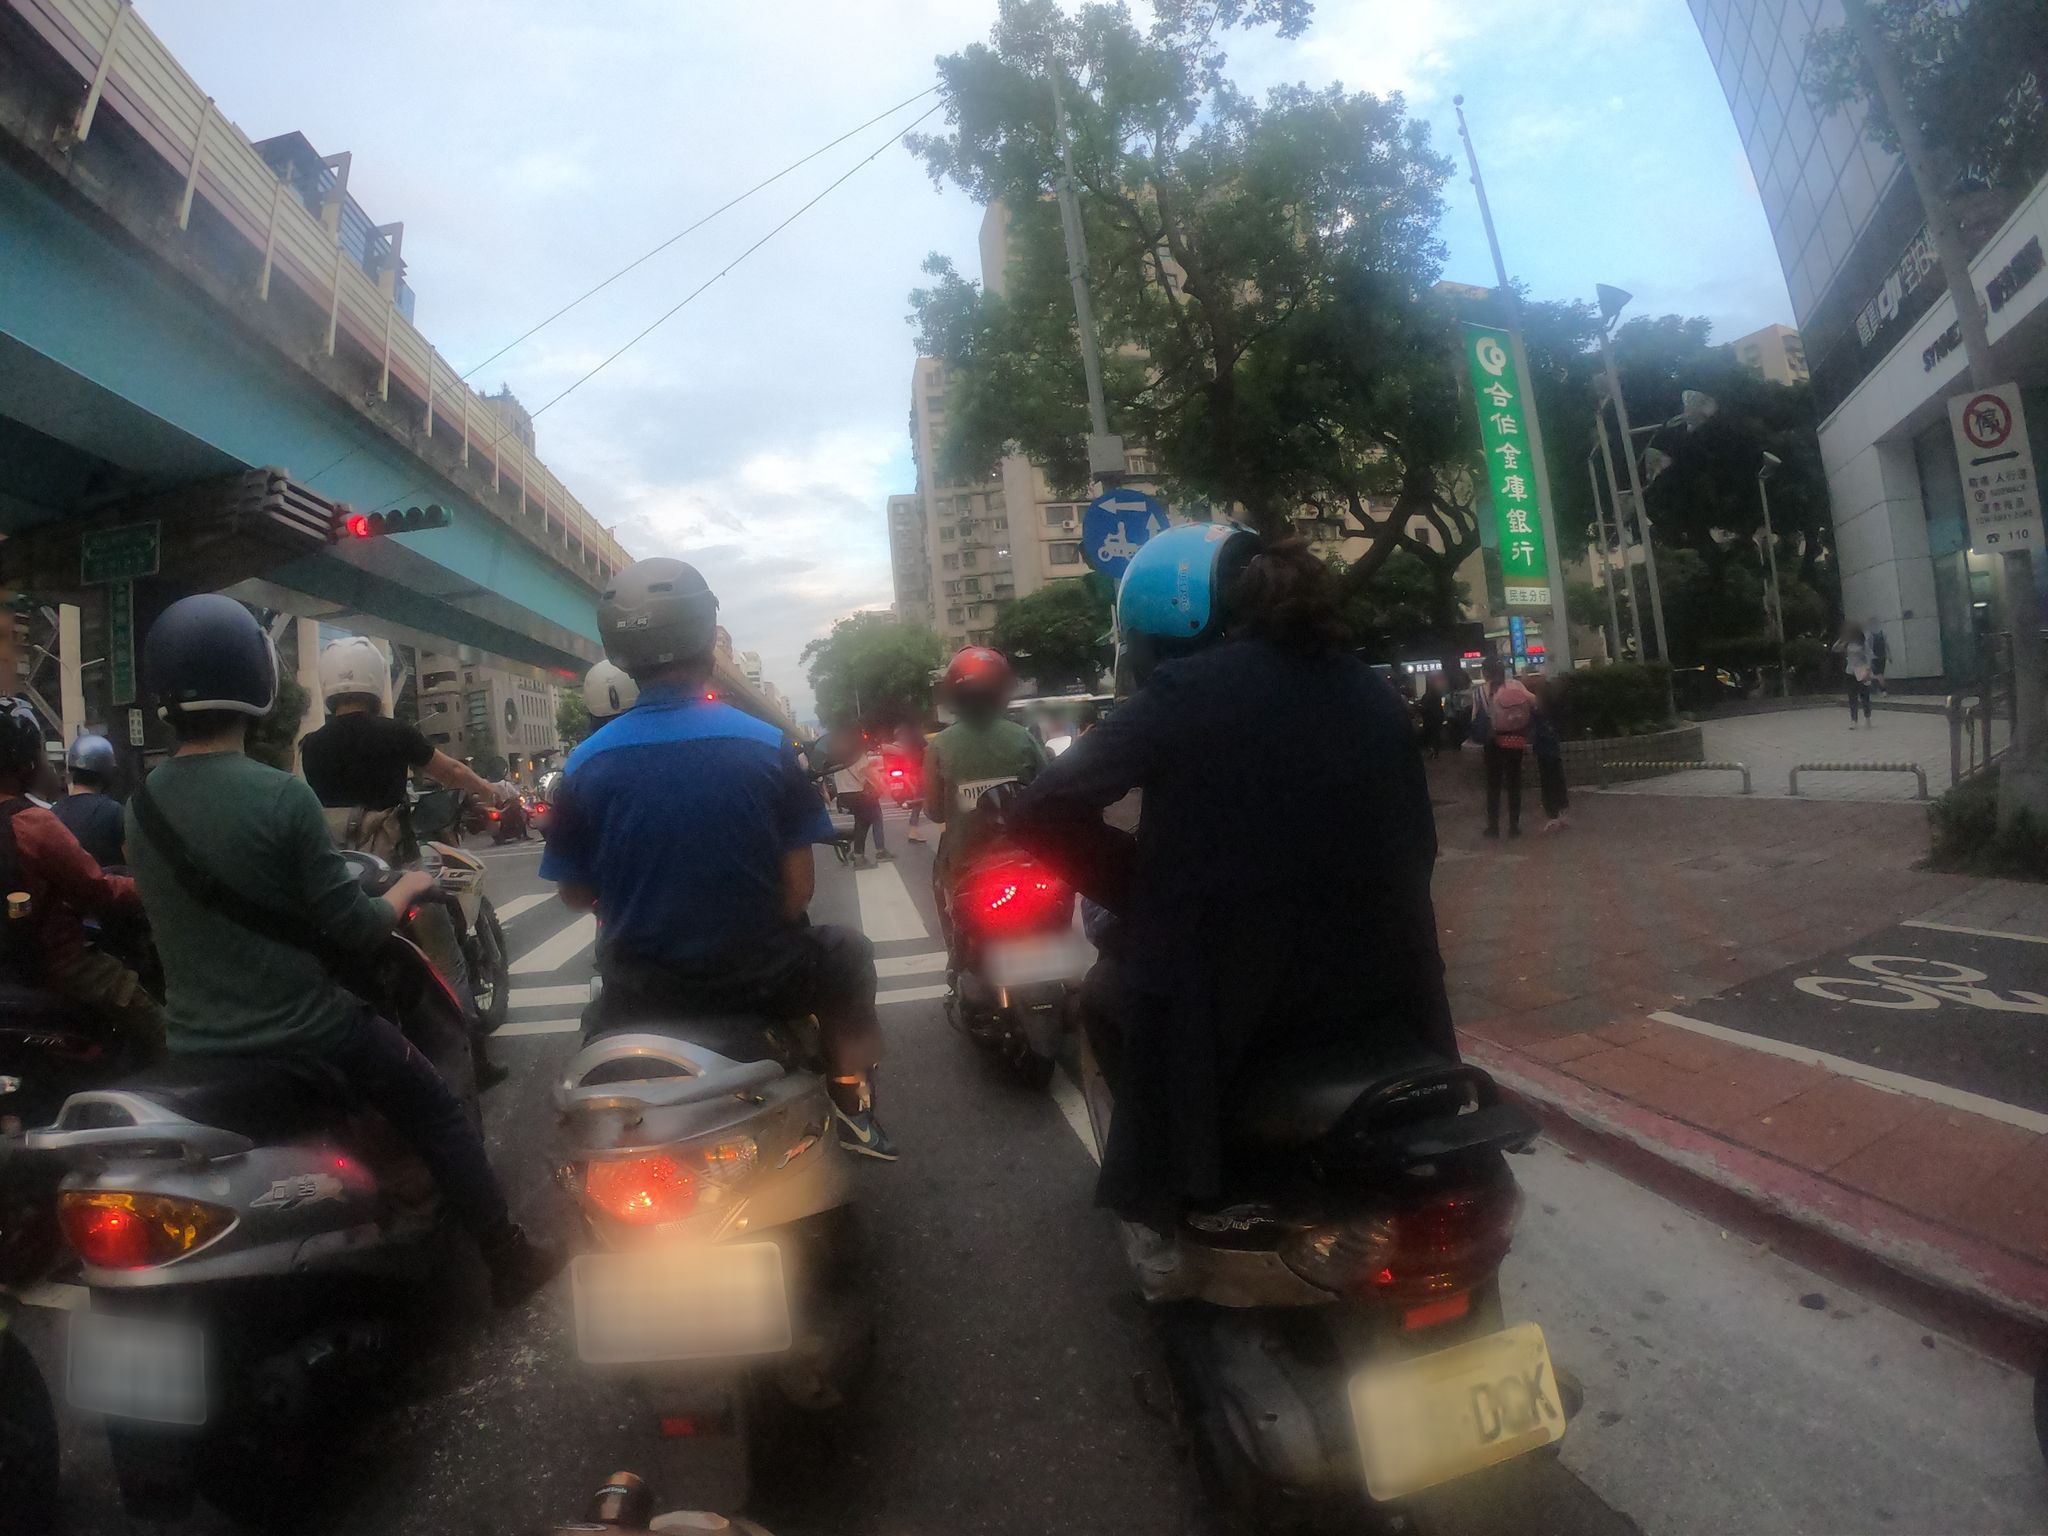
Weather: clear
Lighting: day
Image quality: good
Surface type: driving surface
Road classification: footway
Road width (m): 2.0
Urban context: urban centre
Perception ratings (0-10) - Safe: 5.29, Lively: 5.48, Beautiful: 6.26, Boring: 2.6, Depressing: 5.75, Wealthy: 6.21